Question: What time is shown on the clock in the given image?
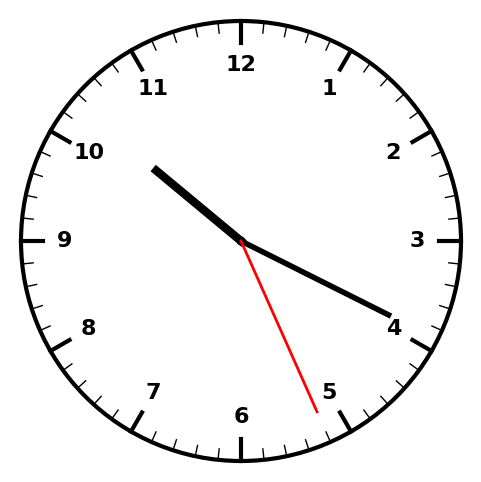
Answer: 10:19:26